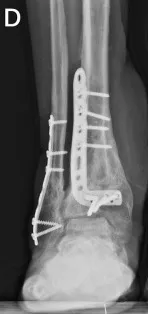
Radiographic images revealed the presence of osteophytes anterior to the talus (D,E).
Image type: radiology (x_ray)